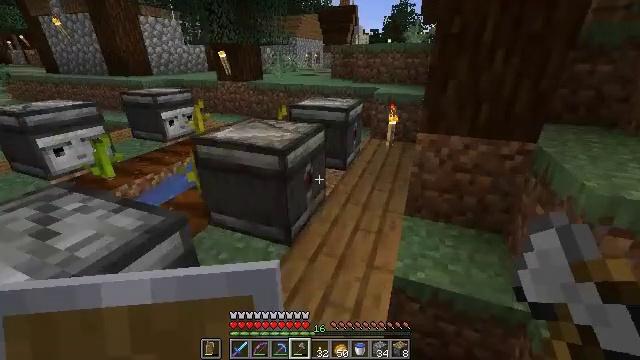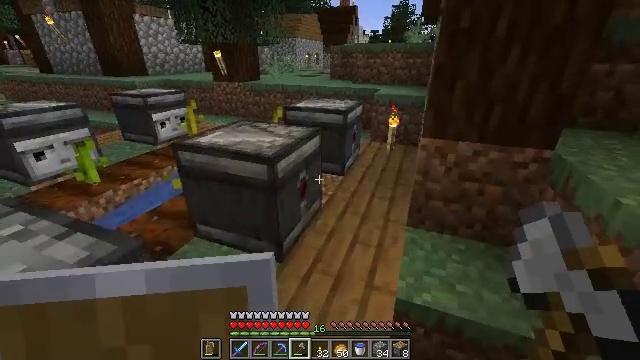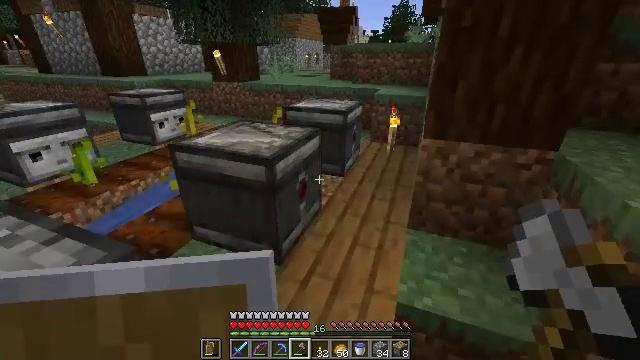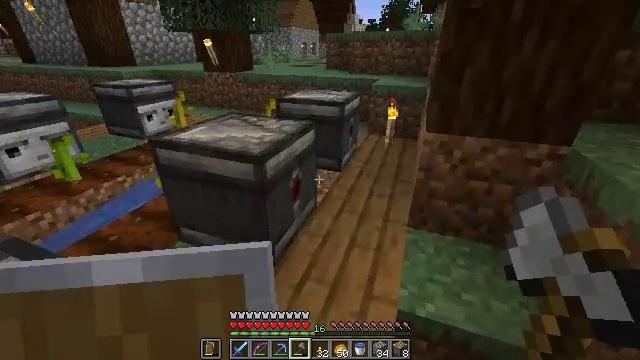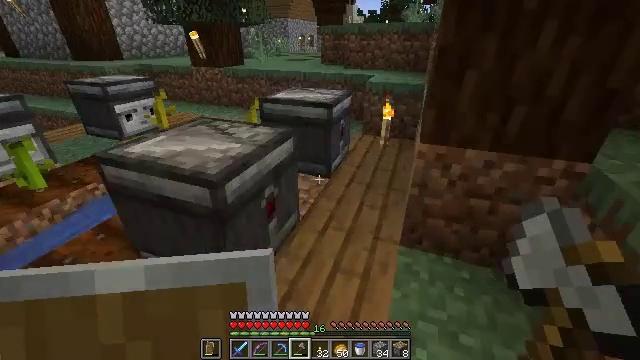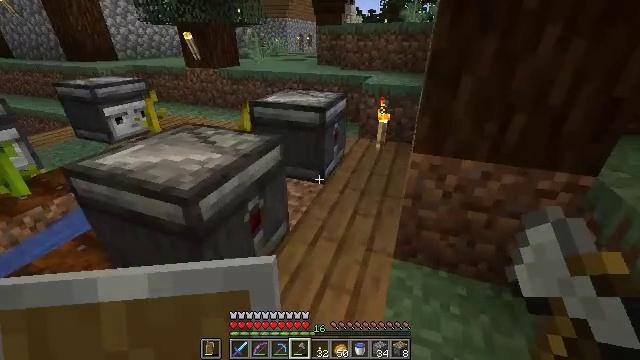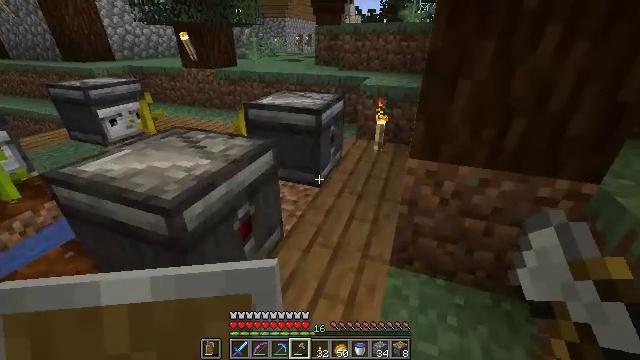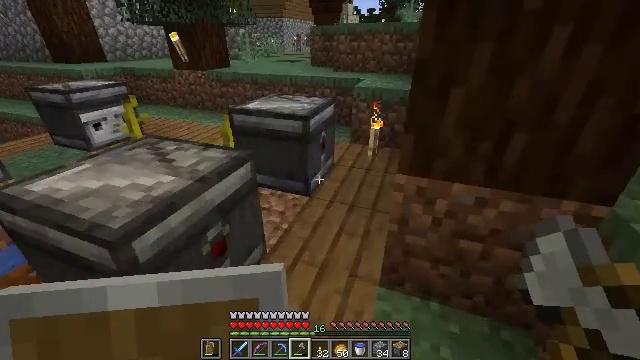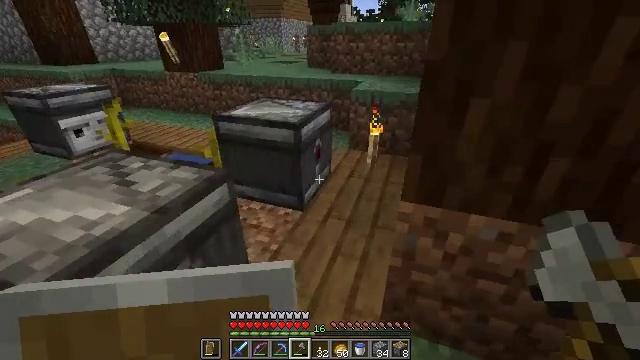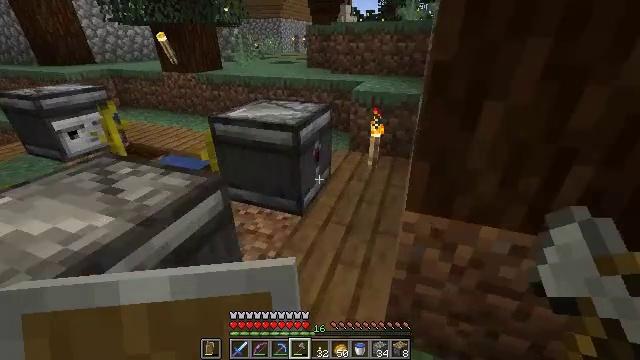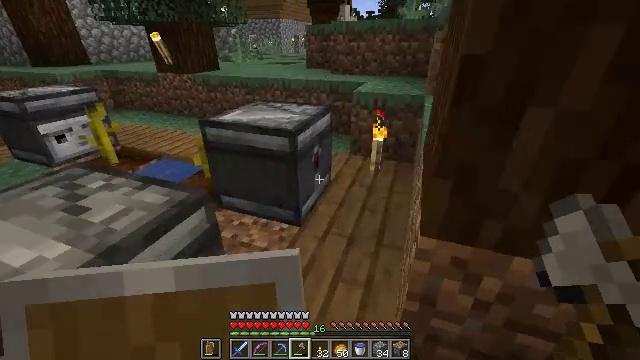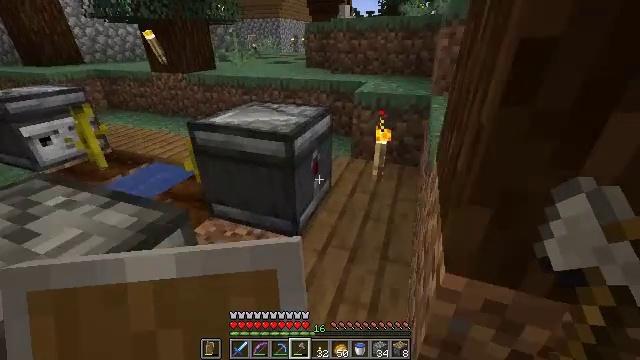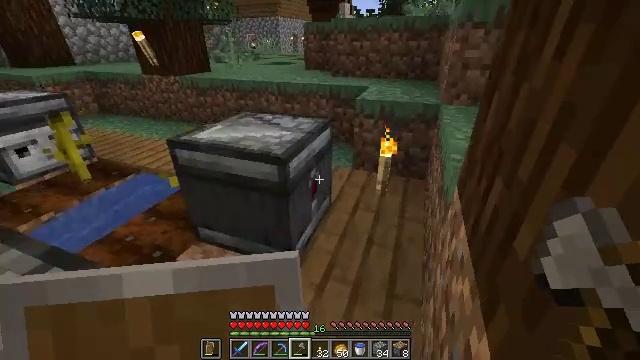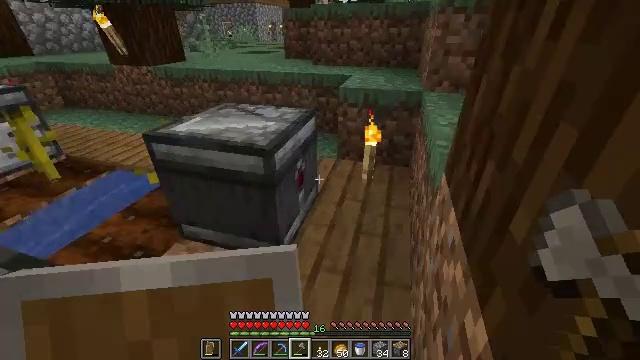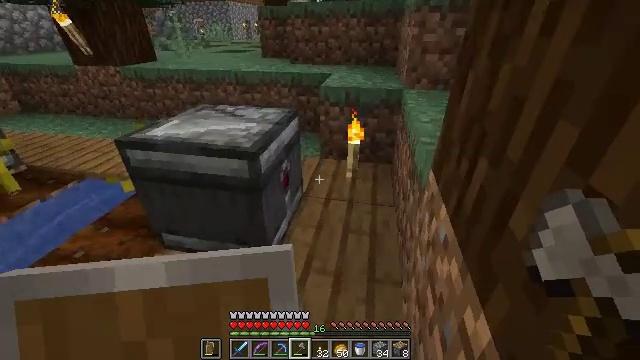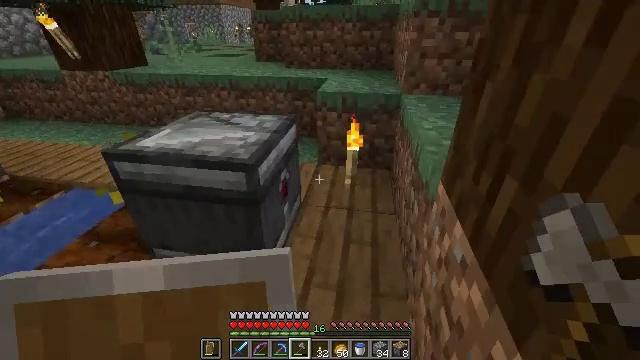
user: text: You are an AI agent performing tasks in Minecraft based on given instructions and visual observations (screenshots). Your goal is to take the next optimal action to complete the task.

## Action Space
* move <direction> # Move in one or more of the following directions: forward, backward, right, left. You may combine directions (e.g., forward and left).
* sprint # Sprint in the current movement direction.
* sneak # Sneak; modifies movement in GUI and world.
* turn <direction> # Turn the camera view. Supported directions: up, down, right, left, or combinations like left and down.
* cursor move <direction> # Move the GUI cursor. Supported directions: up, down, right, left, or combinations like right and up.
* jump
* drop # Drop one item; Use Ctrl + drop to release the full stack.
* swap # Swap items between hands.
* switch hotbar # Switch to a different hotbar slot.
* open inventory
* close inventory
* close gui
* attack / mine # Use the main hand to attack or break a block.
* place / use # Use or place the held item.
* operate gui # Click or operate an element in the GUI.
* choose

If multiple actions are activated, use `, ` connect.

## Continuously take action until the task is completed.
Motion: motion action
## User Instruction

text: Mine the torch on the wall.
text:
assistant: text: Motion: move forward
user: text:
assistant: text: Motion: move forward
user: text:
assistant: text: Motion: move forward and move right, turn down
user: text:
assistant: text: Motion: move forward and move right, turn down
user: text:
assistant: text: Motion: move forward and move right
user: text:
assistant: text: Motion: move forward and move right
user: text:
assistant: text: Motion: move forward
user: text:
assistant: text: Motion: move forward
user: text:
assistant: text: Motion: move forward
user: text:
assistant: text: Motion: move forward
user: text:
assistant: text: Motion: move forward
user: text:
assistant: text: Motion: move forward
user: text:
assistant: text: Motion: move forward, turn right and down
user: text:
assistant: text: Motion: move forward, turn right
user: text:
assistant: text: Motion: move forward, turn right
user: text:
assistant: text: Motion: move forward, turn right and down
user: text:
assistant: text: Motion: move forward, turn right and down
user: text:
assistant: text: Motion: move forward, turn right
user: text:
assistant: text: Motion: move forward, turn right
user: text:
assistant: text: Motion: move forward, attack / mine
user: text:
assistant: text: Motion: attack / mine
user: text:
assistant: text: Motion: no_op
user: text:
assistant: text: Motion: no_op
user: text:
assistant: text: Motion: move forward, turn left and down
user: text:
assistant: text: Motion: no_op